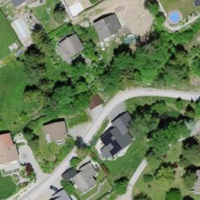
EUNIS habitat code: 55
Species observed at this site:
Lythrum salicaria
Veronica chamaedrys
Lonicera periclymenum
Sorbus aucuparia
Campanula glomerata
Medicago sativa
Primula veris
Ajuga reptans
Angelica sylvestris
Crocus vernus
Ranunculus bulbosus
Cotinus coggygria
Malva moschata